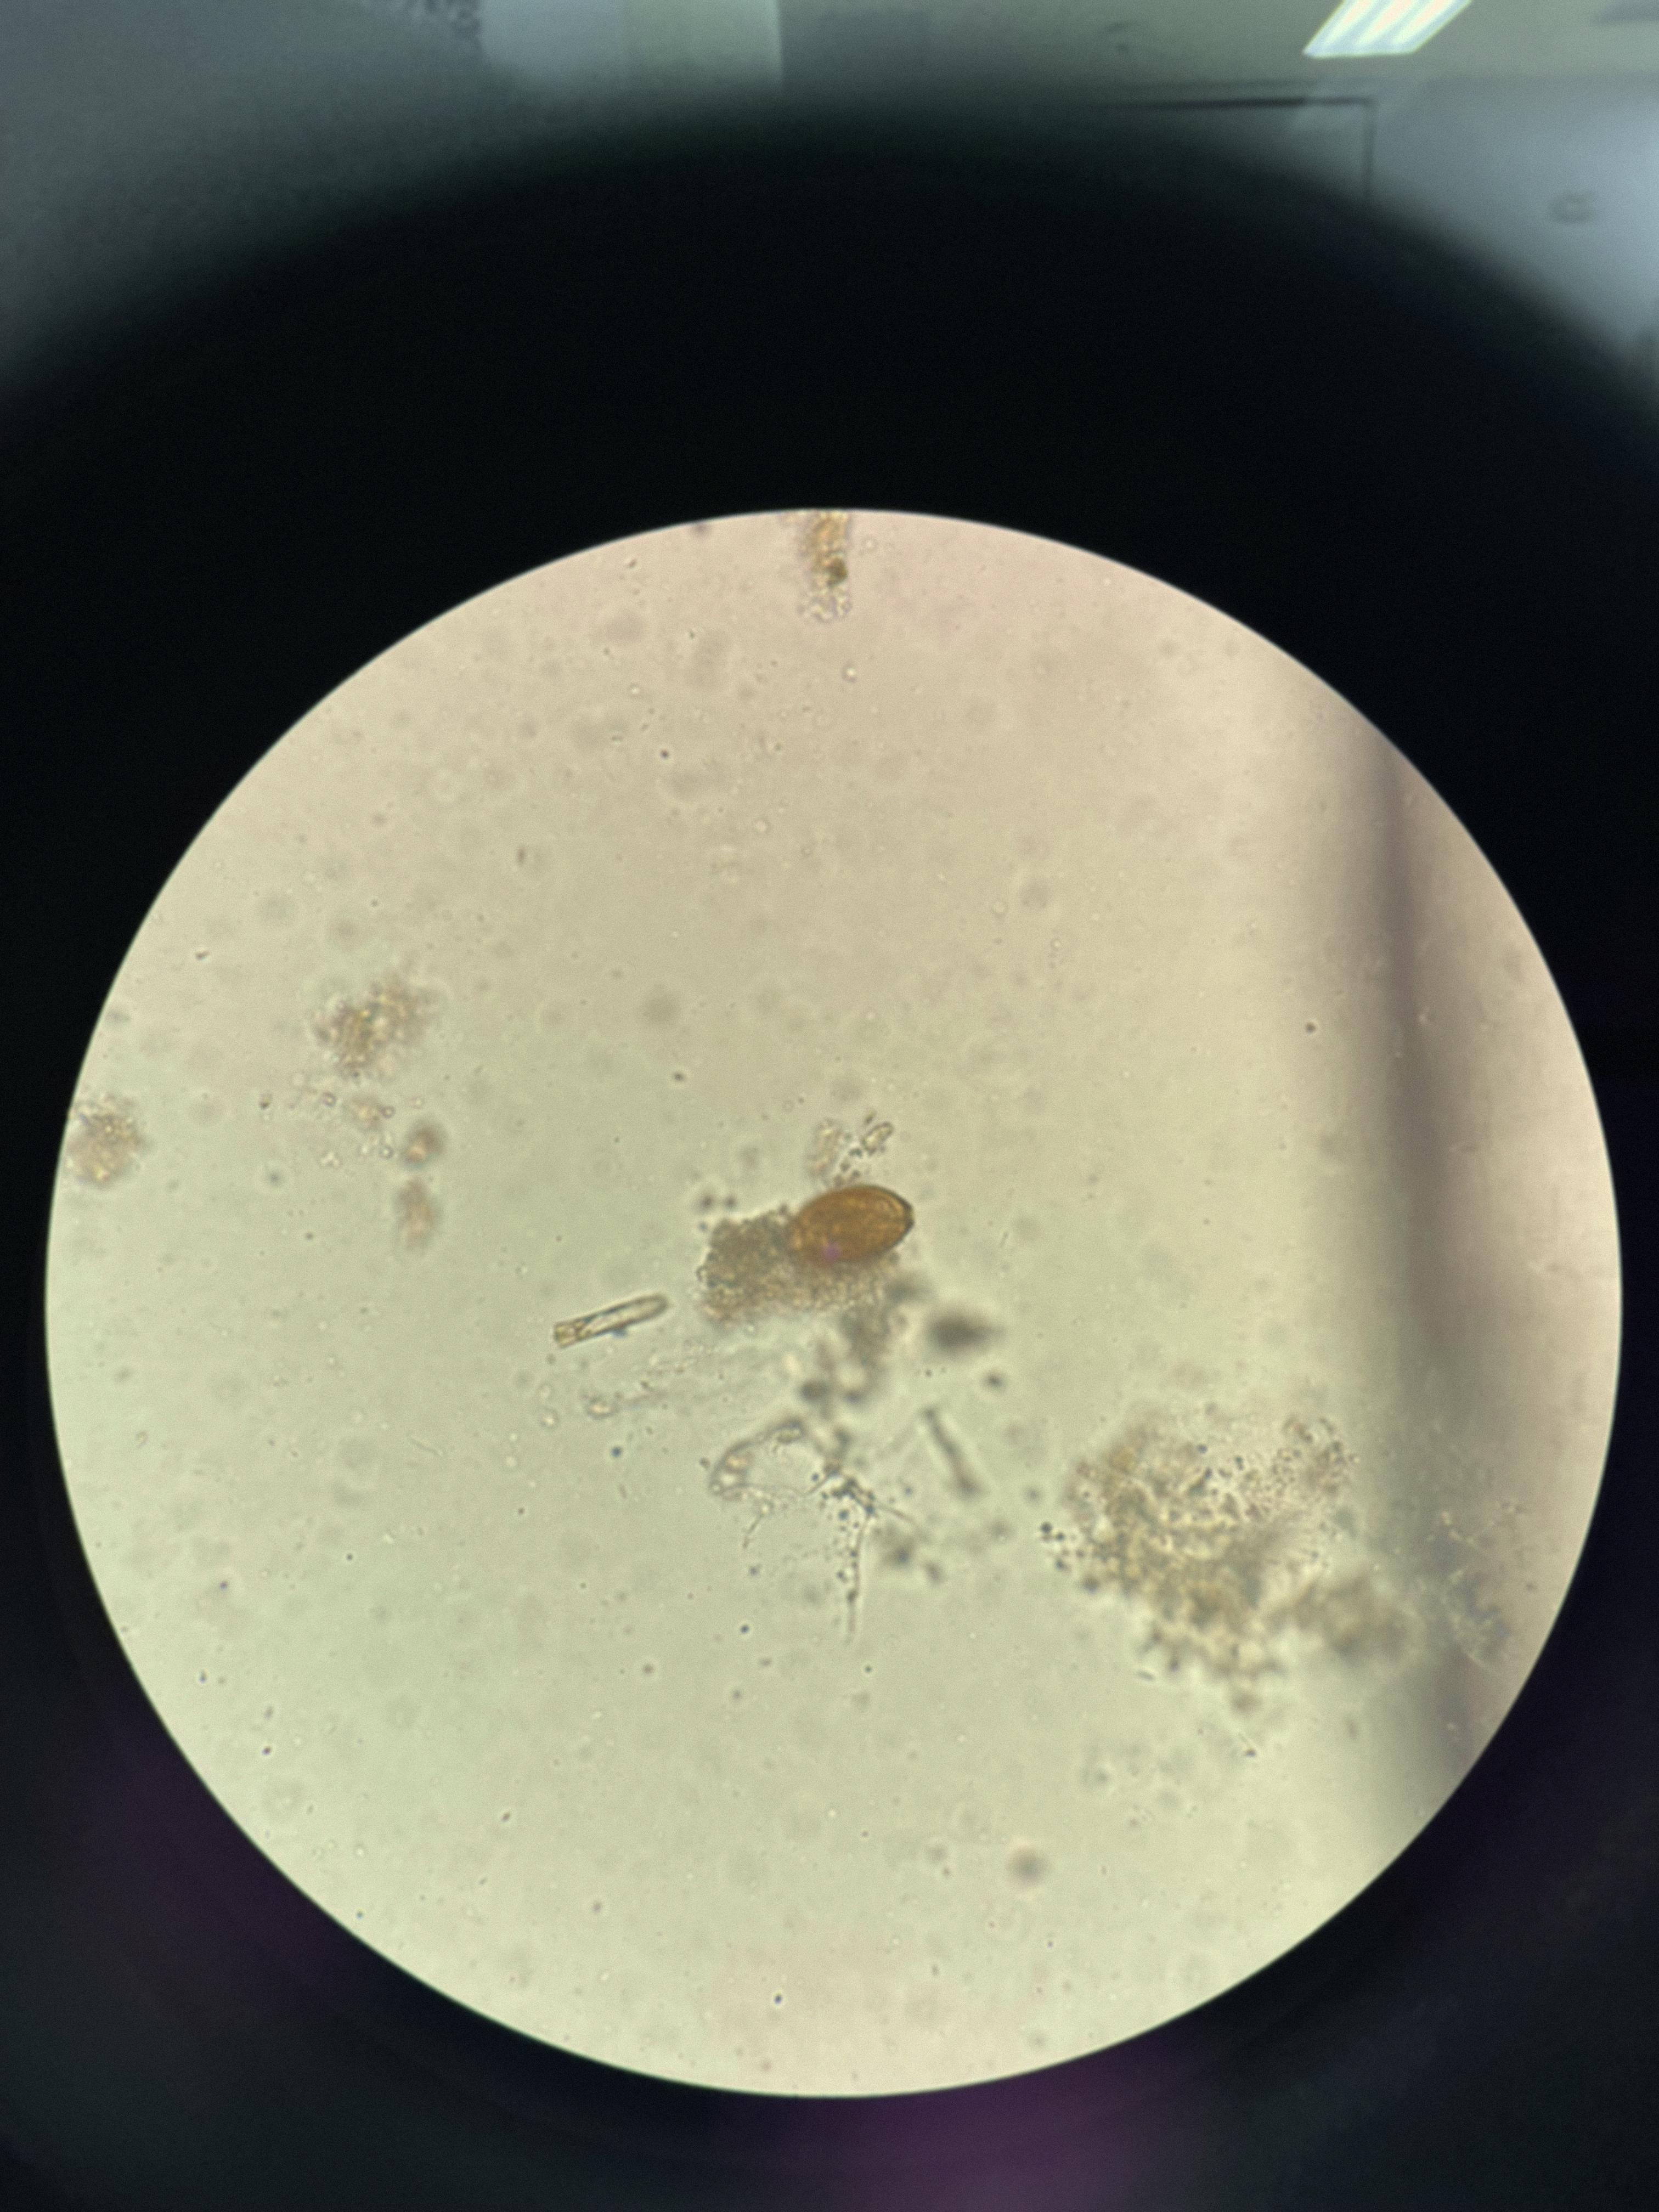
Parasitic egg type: Trichuris trichiura